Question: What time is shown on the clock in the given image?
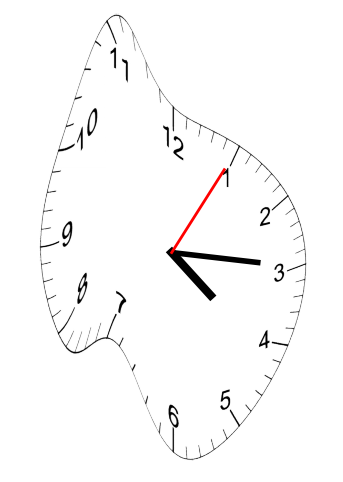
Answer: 04:15:05